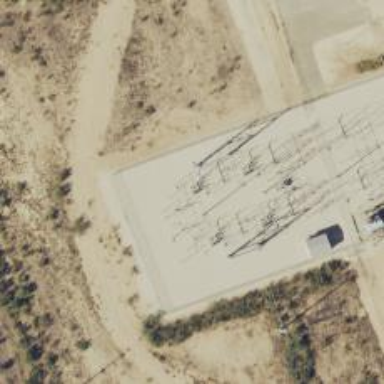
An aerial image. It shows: Switch used for power control.